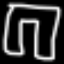
Label: pants